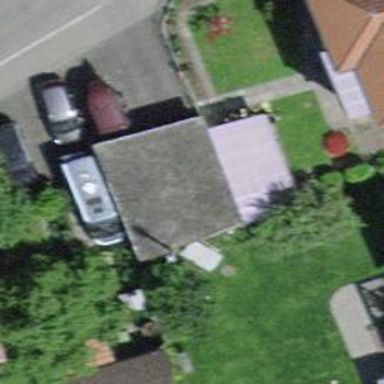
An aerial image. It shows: Garage building.